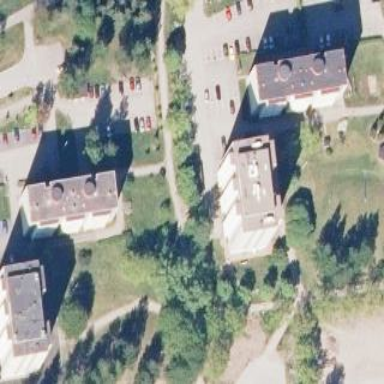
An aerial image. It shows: Parking area.